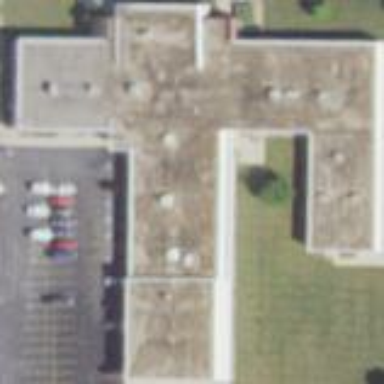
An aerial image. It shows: Government office building.